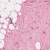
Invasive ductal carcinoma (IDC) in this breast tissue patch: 0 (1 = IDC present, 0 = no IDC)